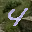
Label: 4